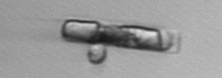
Label: Guinardia_delicatula